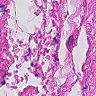
Metastatic tissue present: no